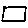
Label: square